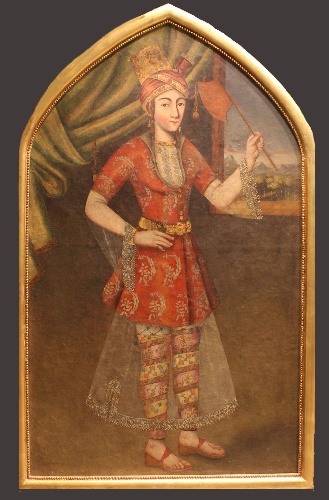
Title: Portrait of a Lady
Date: mid-17th century
Object type: Painting
Classification: Paintings
Medium: Oil on canvas
Dimensions: Painting:
              H. 60 1/4 in. (153 cm)
              W. 36 in. (91.4 cm)
Framed:
              H. 65 1/4 in. (165.7 cm)
              W. 40 in. (101.6 cm)
Department: Islamic Art
Credit line: Purchase, 2017 and 2018 NoRuz at The Met Benefit, 2019
Accession year: 2019
Repository: Metropolitan Museum of Art, New York, NY
Tags: Portraits|Fans|Women